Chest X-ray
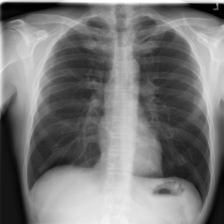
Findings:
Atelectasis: negative
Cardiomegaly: negative
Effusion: negative
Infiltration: negative
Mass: negative
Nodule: negative
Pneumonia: negative
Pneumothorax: negative
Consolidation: negative
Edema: negative
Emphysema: negative
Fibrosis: negative
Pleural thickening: negative
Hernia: negative